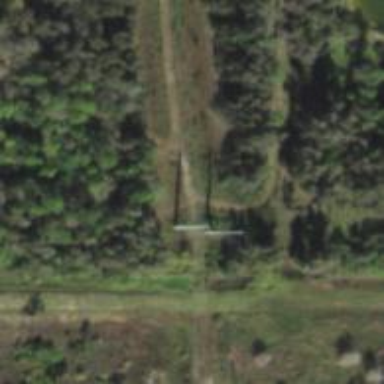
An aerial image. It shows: Power pole.